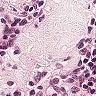
Metastatic tissue present: no